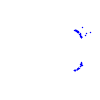
Particle: kaon